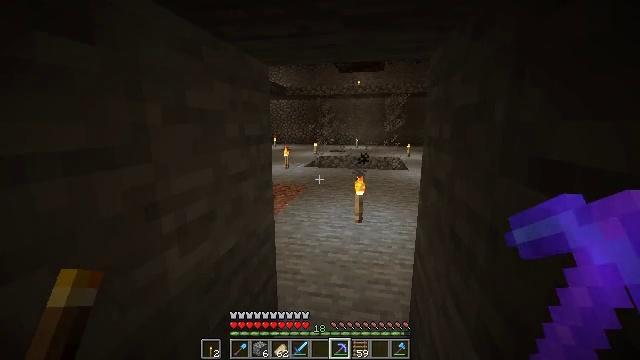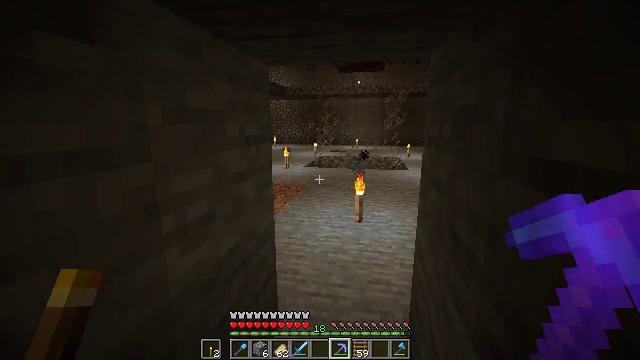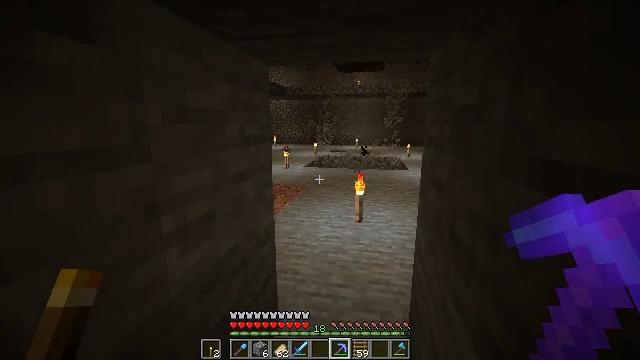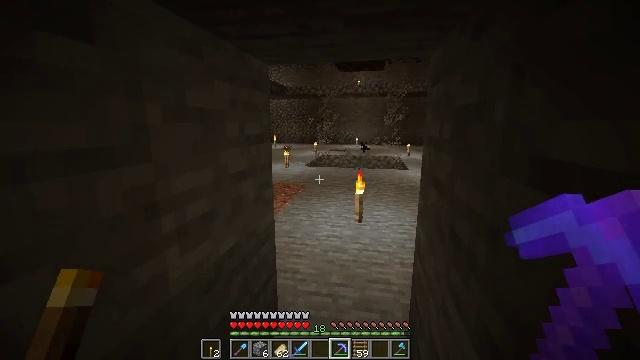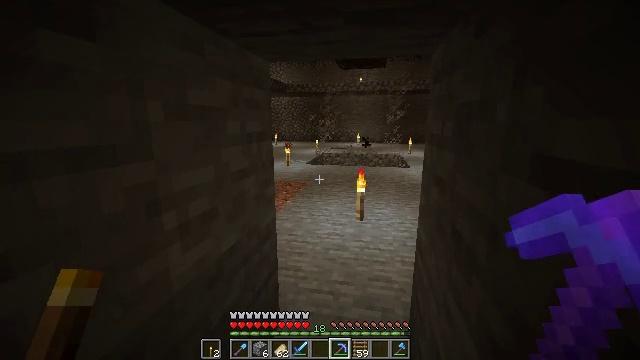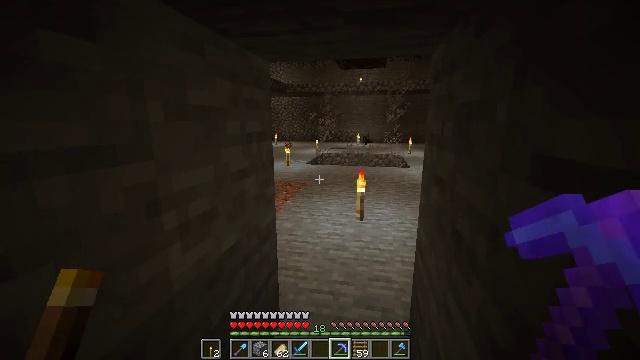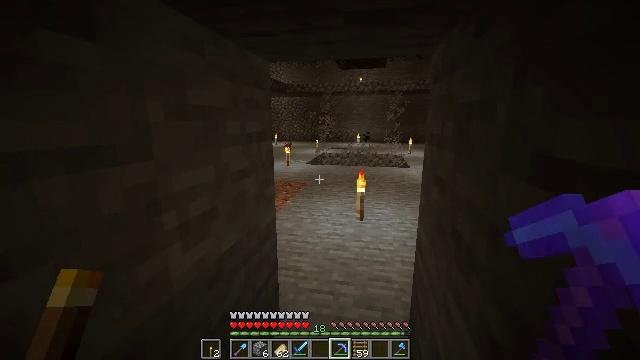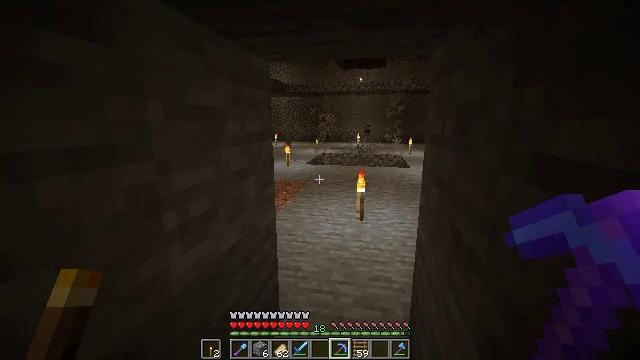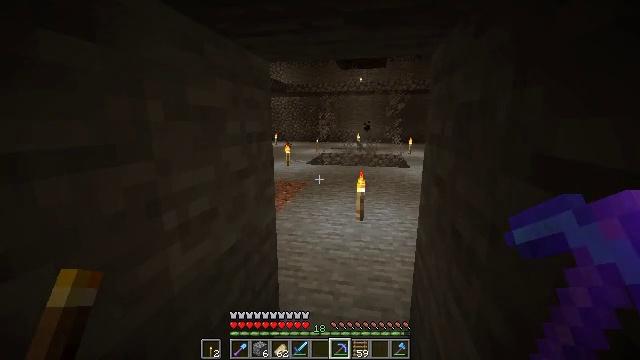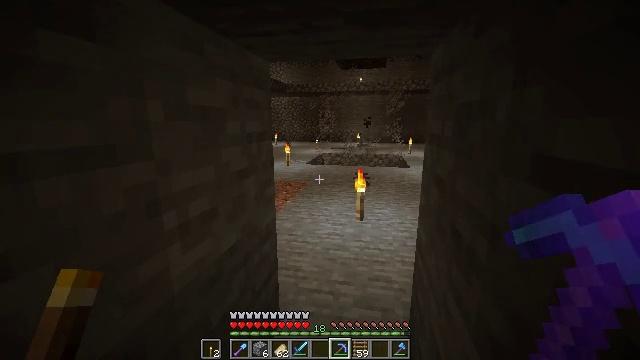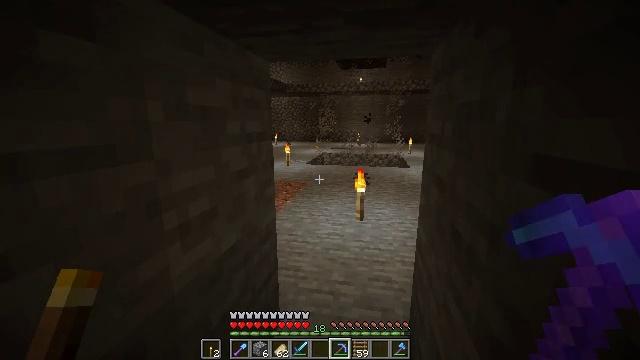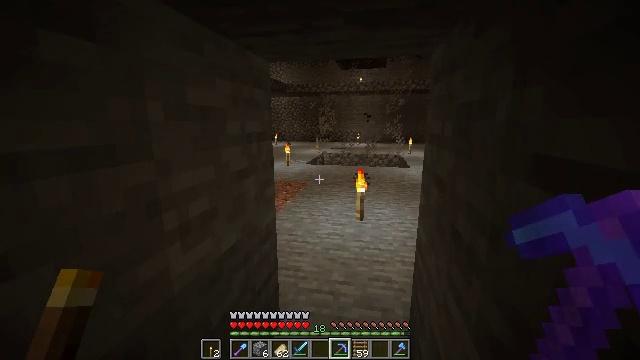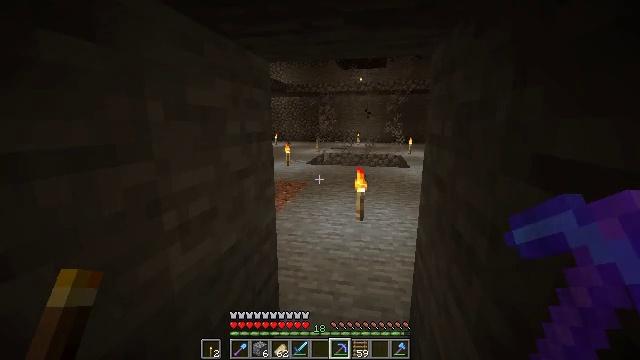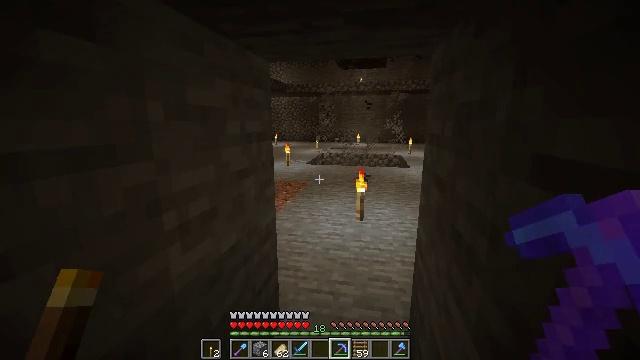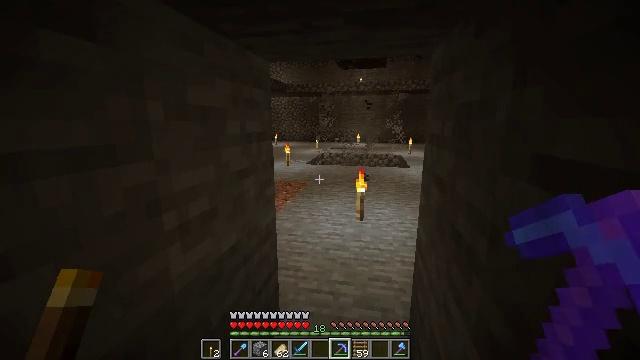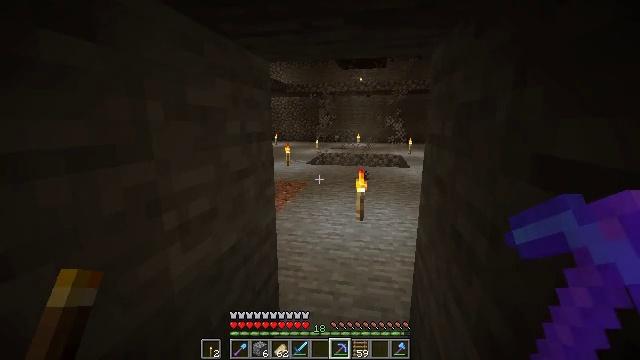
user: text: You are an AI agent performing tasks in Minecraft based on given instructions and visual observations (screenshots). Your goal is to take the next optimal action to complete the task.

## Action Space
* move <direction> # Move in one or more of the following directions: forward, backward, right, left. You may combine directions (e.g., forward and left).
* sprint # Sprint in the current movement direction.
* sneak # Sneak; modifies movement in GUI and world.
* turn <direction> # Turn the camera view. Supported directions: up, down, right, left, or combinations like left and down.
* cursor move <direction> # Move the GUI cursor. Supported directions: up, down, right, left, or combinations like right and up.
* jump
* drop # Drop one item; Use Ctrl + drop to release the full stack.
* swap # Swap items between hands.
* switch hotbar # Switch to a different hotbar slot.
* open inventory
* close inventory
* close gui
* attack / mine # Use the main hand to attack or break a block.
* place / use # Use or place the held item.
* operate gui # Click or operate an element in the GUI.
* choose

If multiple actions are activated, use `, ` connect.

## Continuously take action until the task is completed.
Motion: motion action
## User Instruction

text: Disassemble the ladder.
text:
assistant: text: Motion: no_op
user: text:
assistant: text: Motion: no_op
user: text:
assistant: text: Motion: no_op
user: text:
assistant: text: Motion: no_op
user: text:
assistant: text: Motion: no_op
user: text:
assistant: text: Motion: no_op
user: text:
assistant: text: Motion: no_op
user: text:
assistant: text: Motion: no_op
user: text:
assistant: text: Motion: no_op
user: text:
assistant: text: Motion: no_op
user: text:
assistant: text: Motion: no_op
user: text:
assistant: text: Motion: no_op
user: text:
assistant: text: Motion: no_op
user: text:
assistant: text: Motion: no_op
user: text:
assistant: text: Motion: no_op
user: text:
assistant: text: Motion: no_op
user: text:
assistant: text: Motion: no_op
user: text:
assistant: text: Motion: no_op
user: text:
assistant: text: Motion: no_op
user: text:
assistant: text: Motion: no_op
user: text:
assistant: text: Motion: no_op
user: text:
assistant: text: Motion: no_op
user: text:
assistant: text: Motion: no_op
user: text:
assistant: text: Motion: no_op
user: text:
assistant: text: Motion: no_op
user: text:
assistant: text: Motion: no_op
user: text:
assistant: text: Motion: no_op
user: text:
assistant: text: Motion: no_op
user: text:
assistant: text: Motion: no_op
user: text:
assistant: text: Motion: turn up